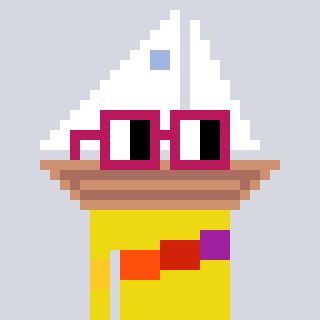
a pixel art character with square dark red glasses, a sailboat-shaped head and a yellow-colored body on a cool background